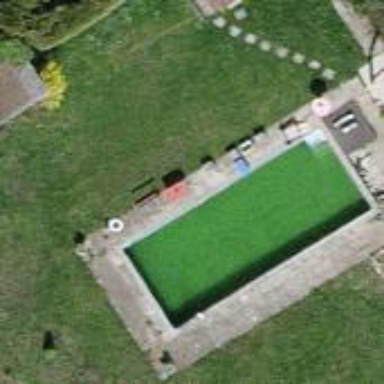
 perfect for leisure and relaxation on land."